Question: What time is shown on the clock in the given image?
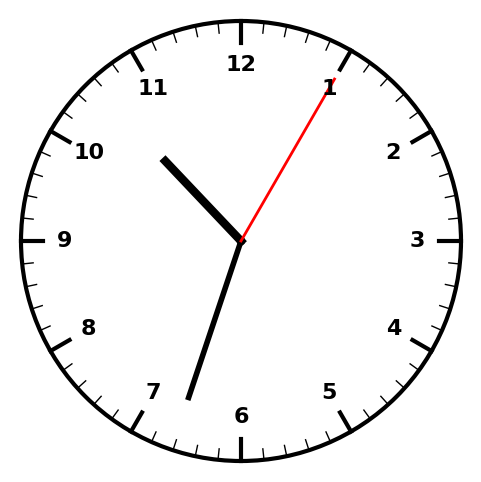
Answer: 10:33:05